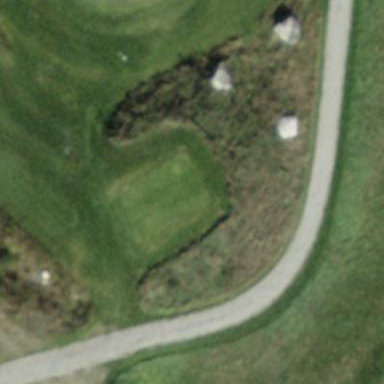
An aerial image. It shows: Golf tee on grassy land.